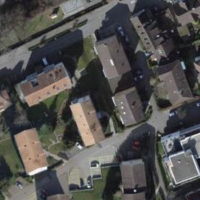
EUNIS habitat code: 54
Species observed at this site:
Dendrocopos major
Parus major
Bombus terrestris